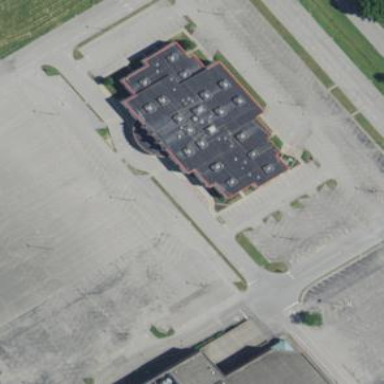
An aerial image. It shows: Cinema building.